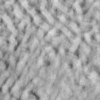
Label: not_dusty